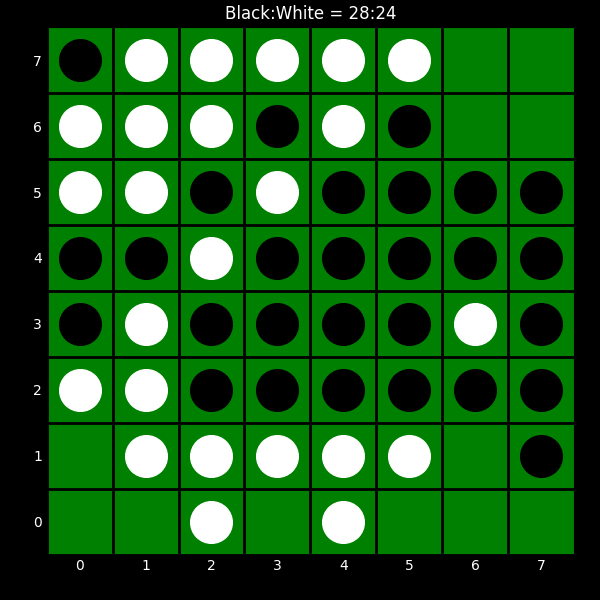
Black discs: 28
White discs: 24